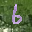
Label: 6